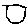
Label: hexagon